Interaction volume radius: 10 \u00c5
Interaction volume height: 10 \u00c5
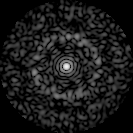
Disorder parameter: 0.863